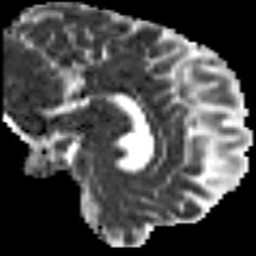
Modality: MD
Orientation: sagittal
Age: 47
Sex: male
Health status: ill
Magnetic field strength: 3 T
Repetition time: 9 s
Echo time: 0.093 s